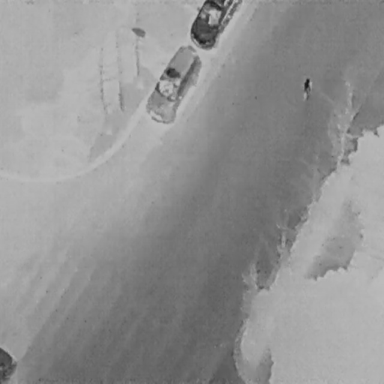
There are two Cars in the infrared image.